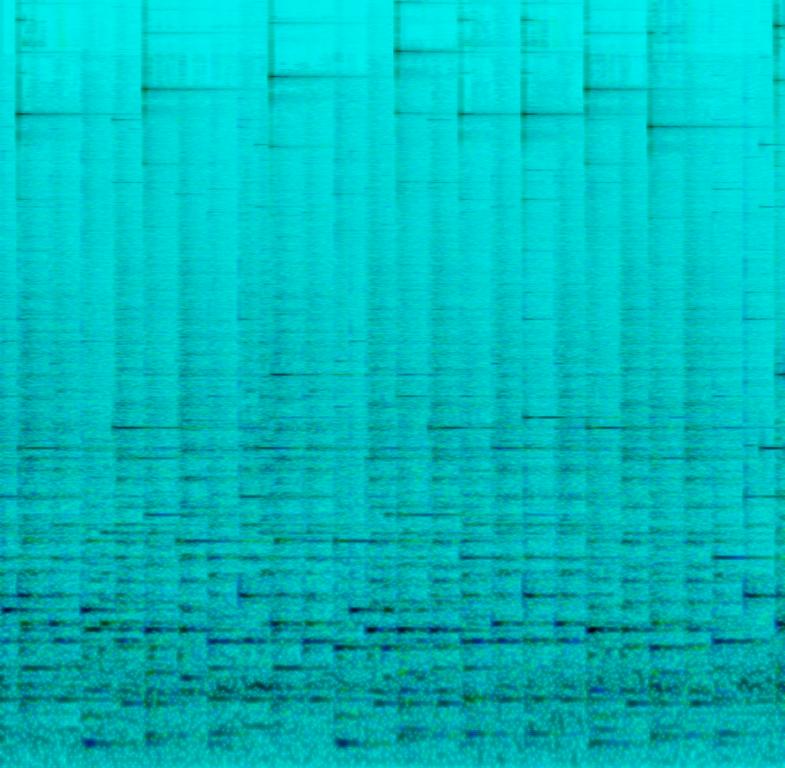
A cello is picking a melody in the lower key serving as bass. Other instruments such as brass and oboes are playing melodies along with a xylophone playing the main melody. Strings in the background elevate some parts of the song. This composition sounds playful and may be playing in a magical fantasy movie.